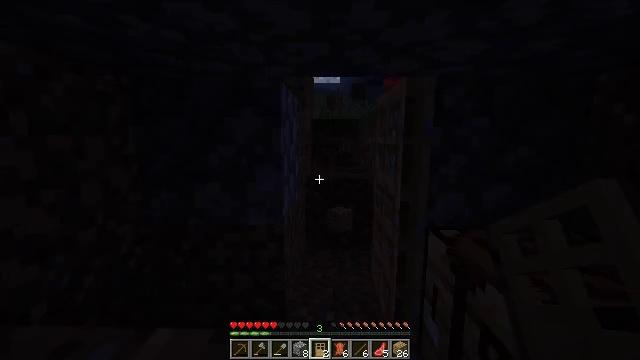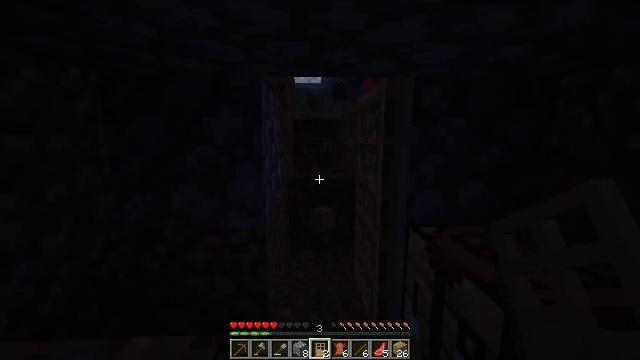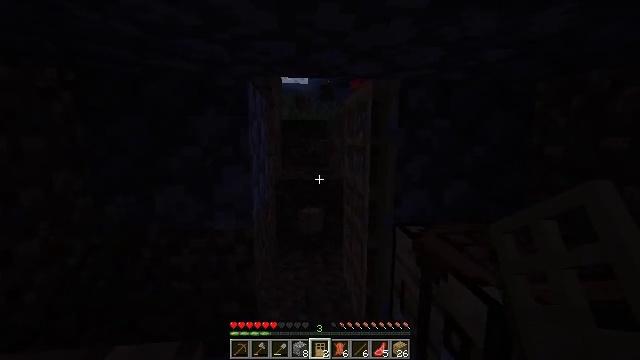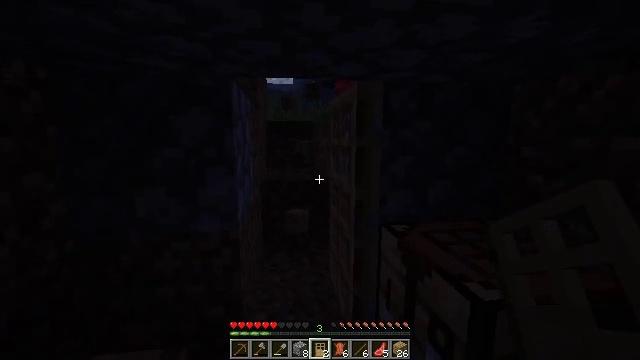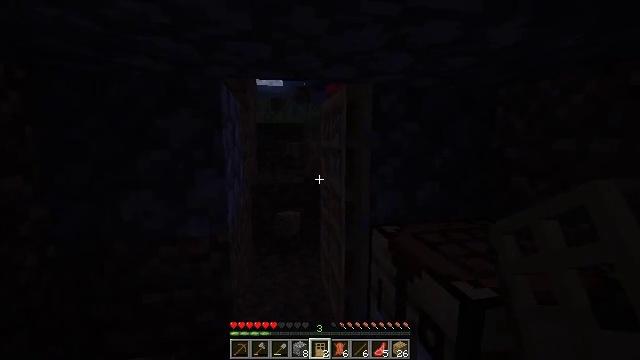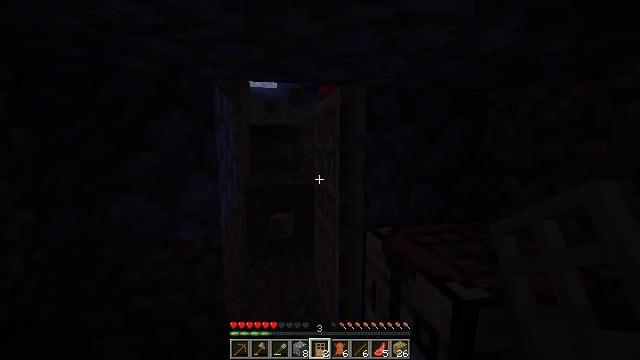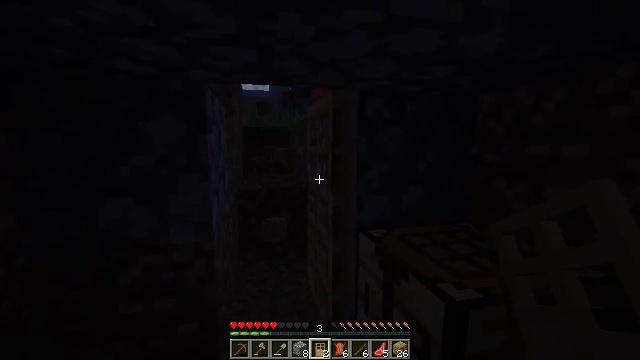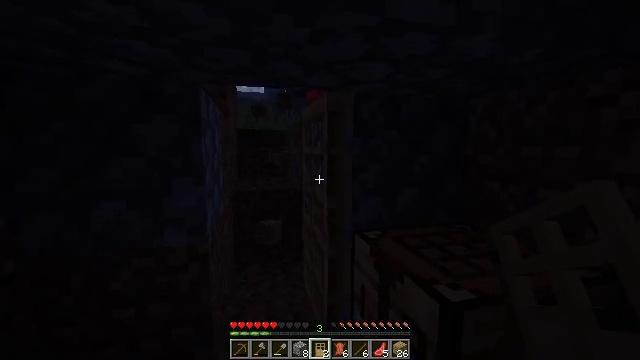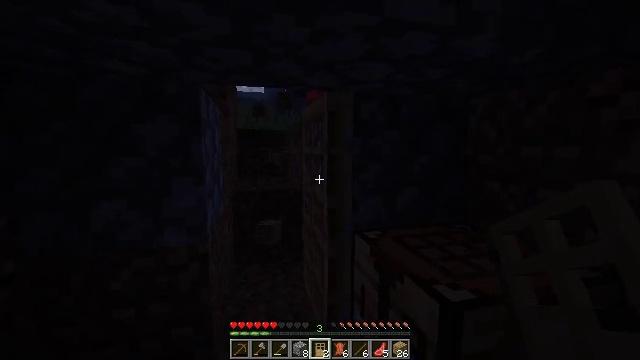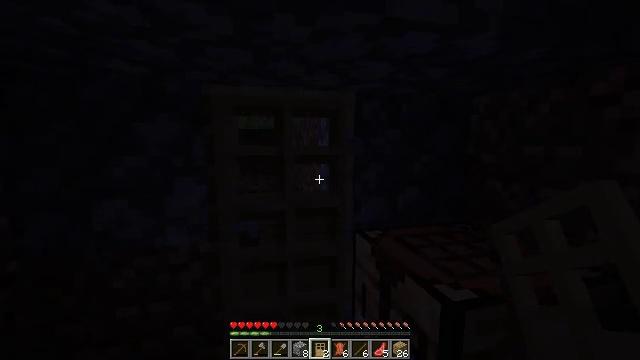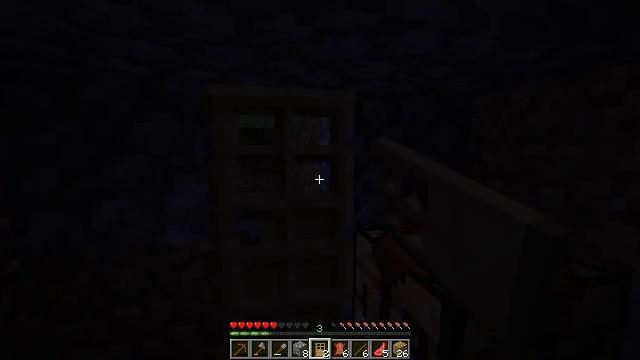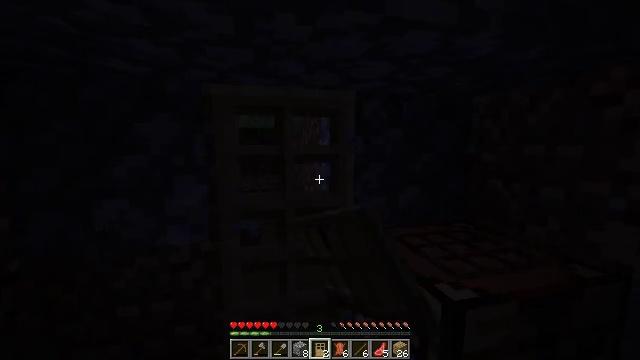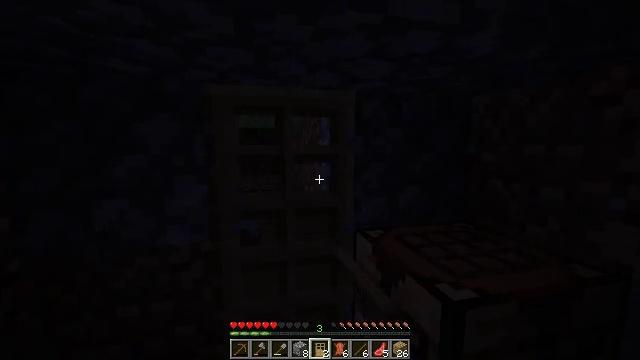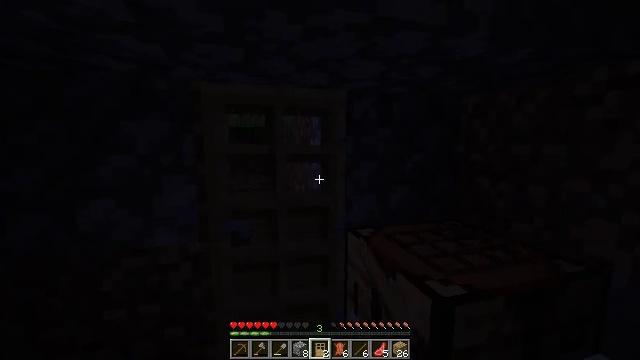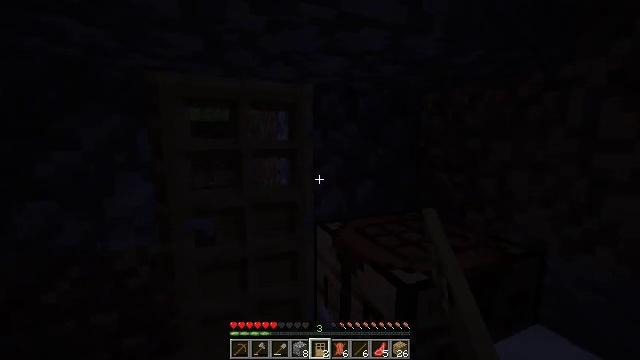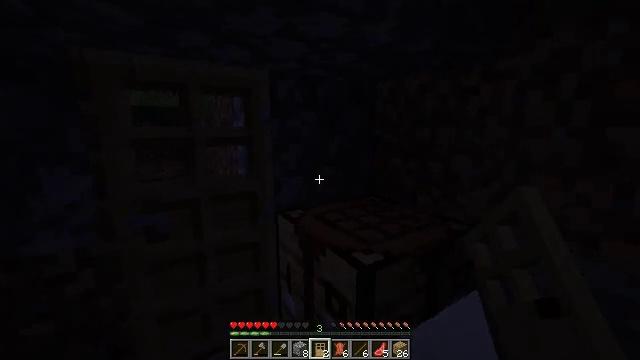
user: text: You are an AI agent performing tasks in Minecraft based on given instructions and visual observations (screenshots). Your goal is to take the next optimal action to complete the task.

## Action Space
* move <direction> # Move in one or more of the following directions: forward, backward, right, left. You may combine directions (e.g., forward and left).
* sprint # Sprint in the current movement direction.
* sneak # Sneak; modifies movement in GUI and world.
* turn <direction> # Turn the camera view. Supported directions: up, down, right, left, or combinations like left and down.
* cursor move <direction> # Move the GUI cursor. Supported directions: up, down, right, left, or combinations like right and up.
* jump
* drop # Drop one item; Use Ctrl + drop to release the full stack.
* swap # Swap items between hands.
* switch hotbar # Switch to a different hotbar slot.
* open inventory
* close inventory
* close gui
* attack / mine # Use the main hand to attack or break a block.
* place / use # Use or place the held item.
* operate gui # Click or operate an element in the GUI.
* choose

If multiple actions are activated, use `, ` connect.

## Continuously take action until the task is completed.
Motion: motion action
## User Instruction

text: Remove the white bed from its place.
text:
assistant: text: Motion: turn right
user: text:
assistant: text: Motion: turn right
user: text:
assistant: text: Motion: turn right
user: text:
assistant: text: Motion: turn right
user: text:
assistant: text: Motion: turn right
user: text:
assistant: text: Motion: turn right
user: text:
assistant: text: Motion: turn right
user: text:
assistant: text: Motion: no_op
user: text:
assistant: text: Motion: use / place
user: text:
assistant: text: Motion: use / place
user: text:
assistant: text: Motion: use / place
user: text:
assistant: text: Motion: no_op
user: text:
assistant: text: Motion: turn right
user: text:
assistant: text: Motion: turn right and down
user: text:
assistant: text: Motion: turn right and down
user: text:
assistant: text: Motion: turn right and down
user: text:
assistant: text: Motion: turn right and down
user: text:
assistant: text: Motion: turn right and down
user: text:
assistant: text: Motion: no_op
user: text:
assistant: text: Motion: no_op
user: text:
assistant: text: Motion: no_op
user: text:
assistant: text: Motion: no_op
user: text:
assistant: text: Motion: no_op
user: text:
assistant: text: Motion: turn up
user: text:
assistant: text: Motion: turn left and up
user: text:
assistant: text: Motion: turn left
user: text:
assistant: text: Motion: no_op
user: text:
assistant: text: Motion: turn left
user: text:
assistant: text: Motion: no_op
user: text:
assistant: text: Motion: no_op